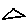
Label: triangle